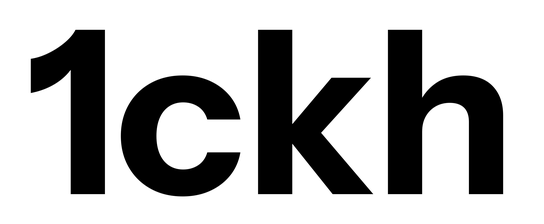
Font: InstrumentSans_Bold